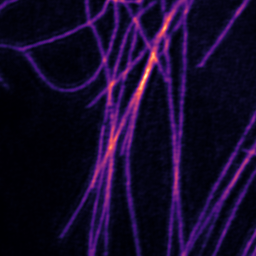
Label: Super-resolution Microtubules image